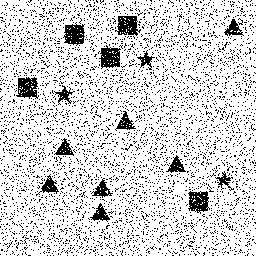
Squares: 5
Triangles: 7
Stars: 3
Total shapes: 15